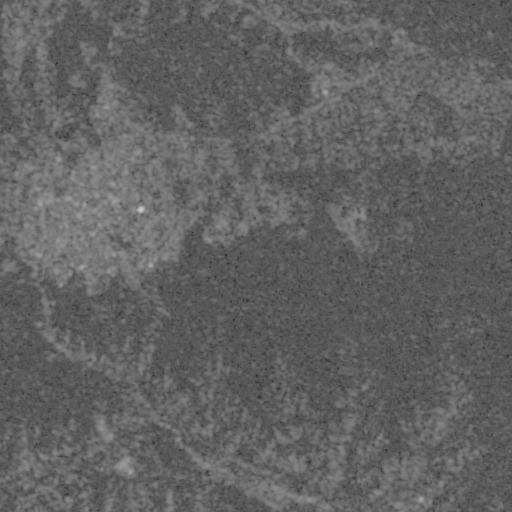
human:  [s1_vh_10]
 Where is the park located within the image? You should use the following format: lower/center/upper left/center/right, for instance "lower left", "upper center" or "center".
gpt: The park is located in the upper left of the image.
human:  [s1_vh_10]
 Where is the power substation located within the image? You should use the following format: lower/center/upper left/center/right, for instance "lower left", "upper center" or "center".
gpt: The power substation is located in the lower left of the image.
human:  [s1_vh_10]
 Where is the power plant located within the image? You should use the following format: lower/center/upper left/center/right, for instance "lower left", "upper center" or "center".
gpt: There is no power plant in the image.

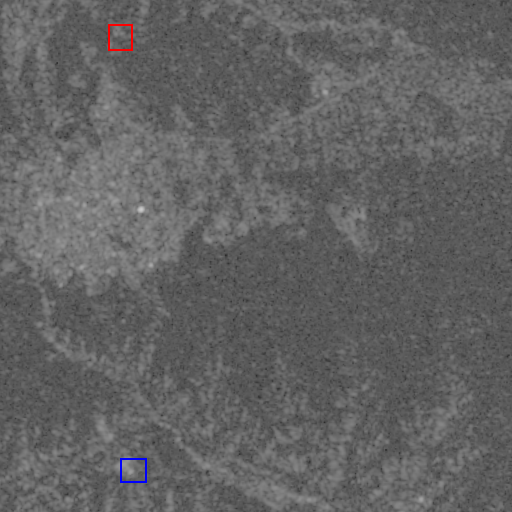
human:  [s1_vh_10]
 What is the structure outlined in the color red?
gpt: The structure outlined in red is a park.
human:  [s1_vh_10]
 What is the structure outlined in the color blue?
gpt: The structure outlined in blue is a power substation.
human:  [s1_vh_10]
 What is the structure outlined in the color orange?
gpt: There is no orange outline.